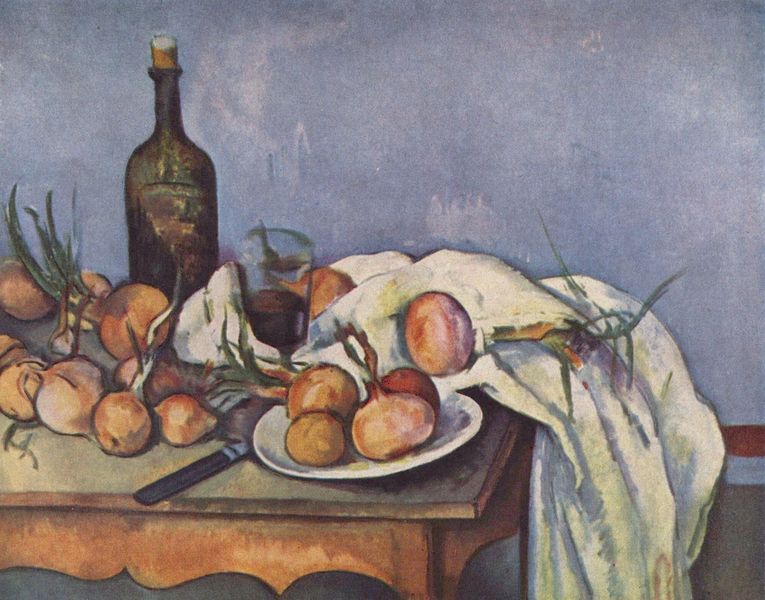
Titel: Stilleben mit Flasche und Zwiebeln
Künstler: Paul Cézanne
Standort: Paris
Institution: Musée d'Orsay
Schlagwörter: blau, blätter, dunkel, gemälde, laub, schatten, weiß, cezanne, gelb, grün, ocker, ausschnitt, braun, frankreich, geschwungen, glas, grau, hell, holz, licht, orange, pastell, raum, schwarz, tisch, obst, rot, tuch, beige, malerei, muster, flasche, gläser, trinken, wand, falten, messer, schale, schneide, sockel, teller, bild, tischdecke, tischtuch, öl, zweige, pastos, boden, stoff, decke, rund, früchte, gemüse, schalen, stilleben, stillleben, apfel, äpfel, wellen, leiste, perspektive, treiben, matt, essen, rotwein, wein, bordüre, tapete, monet, streifen, brot, platte, impressionisten, still, kante, zwiebel, griff, klinge, holztisch, vanitas, wurzel, form, durchsichtigkeit, stengel, weinglas, tischplatte, küche, schnörkel, säge, wurzeln, putz, gefüllt, gaugin, paul cezanne, durchsichtig, pfirsich, schräge, stilllebne, messergriff, korken, weinflasche, moederne, platt, postimpressionismus, mango, etikett, zwiebeln, triebe, zweibel, lauch, tsich, zweibeln, tich, flsche, nlau, zerbrechlichkeit, kelchglas, gesägt, korekn, strunke, zwiebelgrün, zwiebelkraut, zwiebelpiepen, üche, 1890, tiscvh, messer tuch